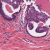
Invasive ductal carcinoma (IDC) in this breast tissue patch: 0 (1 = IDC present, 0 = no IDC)